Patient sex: F
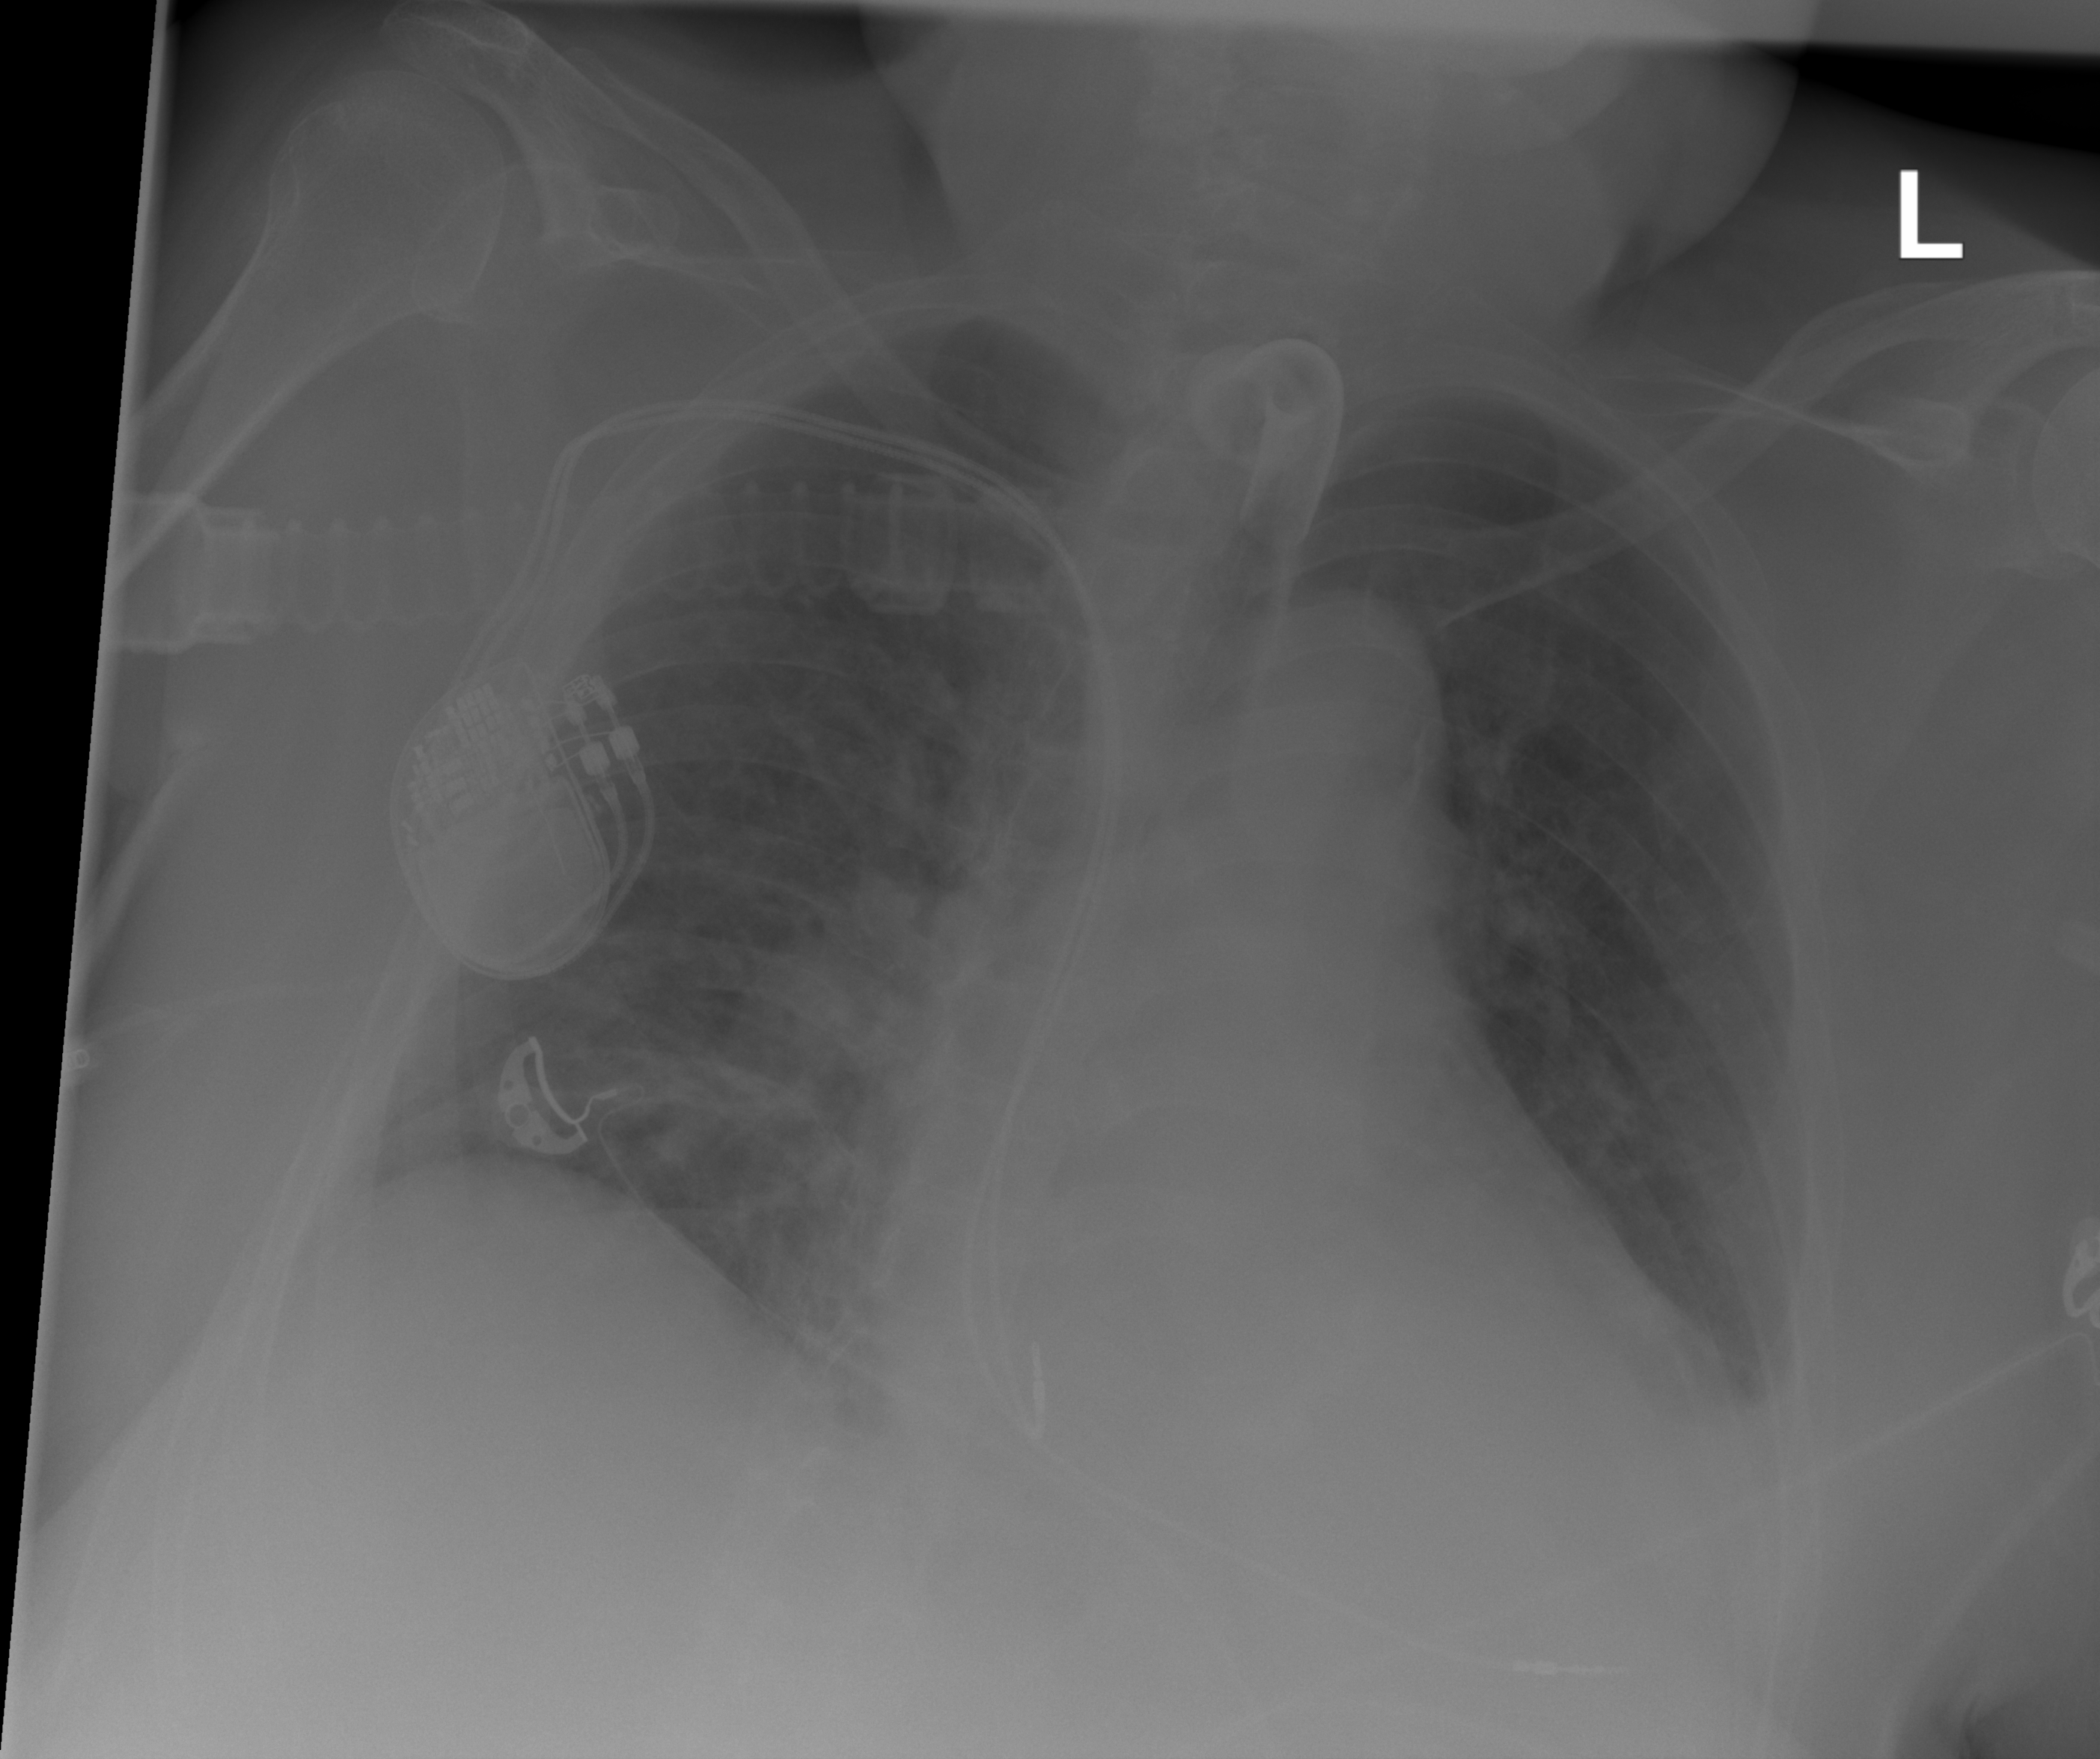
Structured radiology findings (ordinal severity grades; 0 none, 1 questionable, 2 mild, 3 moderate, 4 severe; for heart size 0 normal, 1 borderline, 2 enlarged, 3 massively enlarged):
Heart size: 2
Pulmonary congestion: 2
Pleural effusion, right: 0
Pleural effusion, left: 2
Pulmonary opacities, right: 0
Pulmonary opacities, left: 0
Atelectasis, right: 0
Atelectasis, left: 2